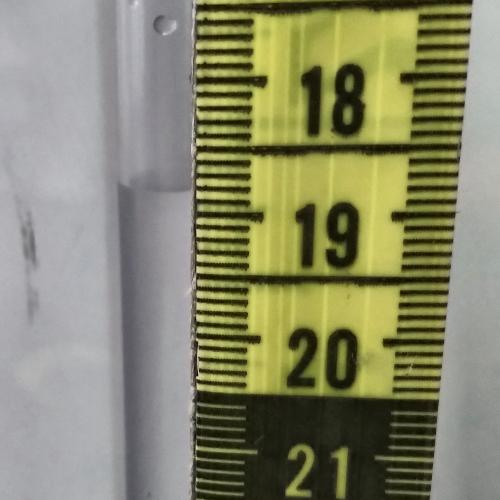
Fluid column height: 18.8 cm